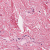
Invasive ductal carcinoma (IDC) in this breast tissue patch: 0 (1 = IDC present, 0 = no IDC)